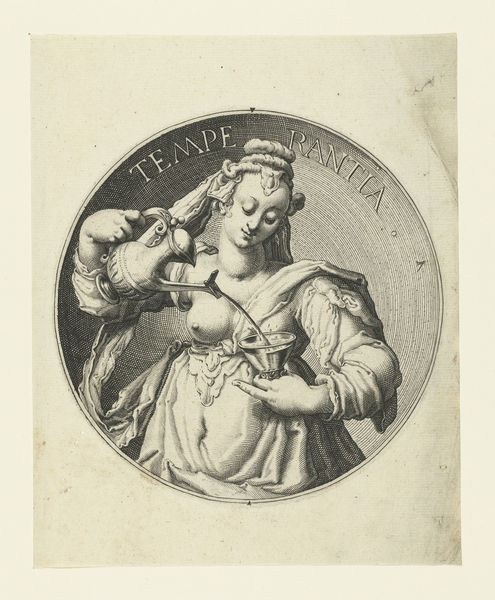
Titel: Matigheid
Künstler: Jacob de (II) Gheyn
Standort: Amsterdam
Institution: Rijksmuseum
Schlagwörter: pichet, femme, gravure, sein, robe, eau, verre, nue, cercle, pli, rome, piece, seins, nu, poitrine, carafe, tempe rantia, verrre, cafethière, cefetiere